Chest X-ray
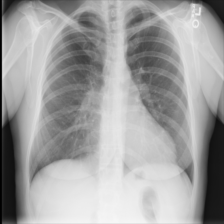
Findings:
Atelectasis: negative
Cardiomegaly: negative
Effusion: negative
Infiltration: negative
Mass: negative
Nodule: negative
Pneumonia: negative
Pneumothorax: negative
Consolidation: negative
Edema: negative
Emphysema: negative
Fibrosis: negative
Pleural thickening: negative
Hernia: negative